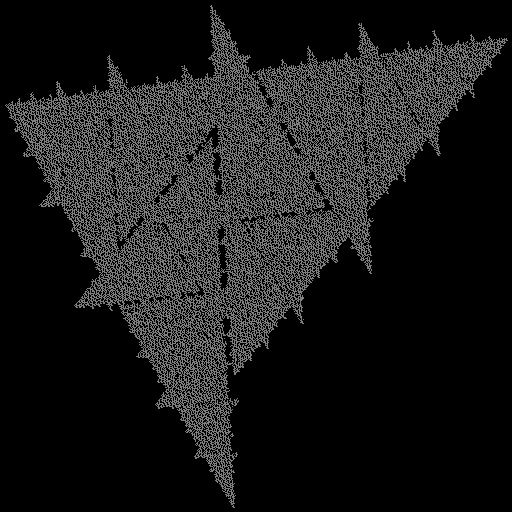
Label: a1